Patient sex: M
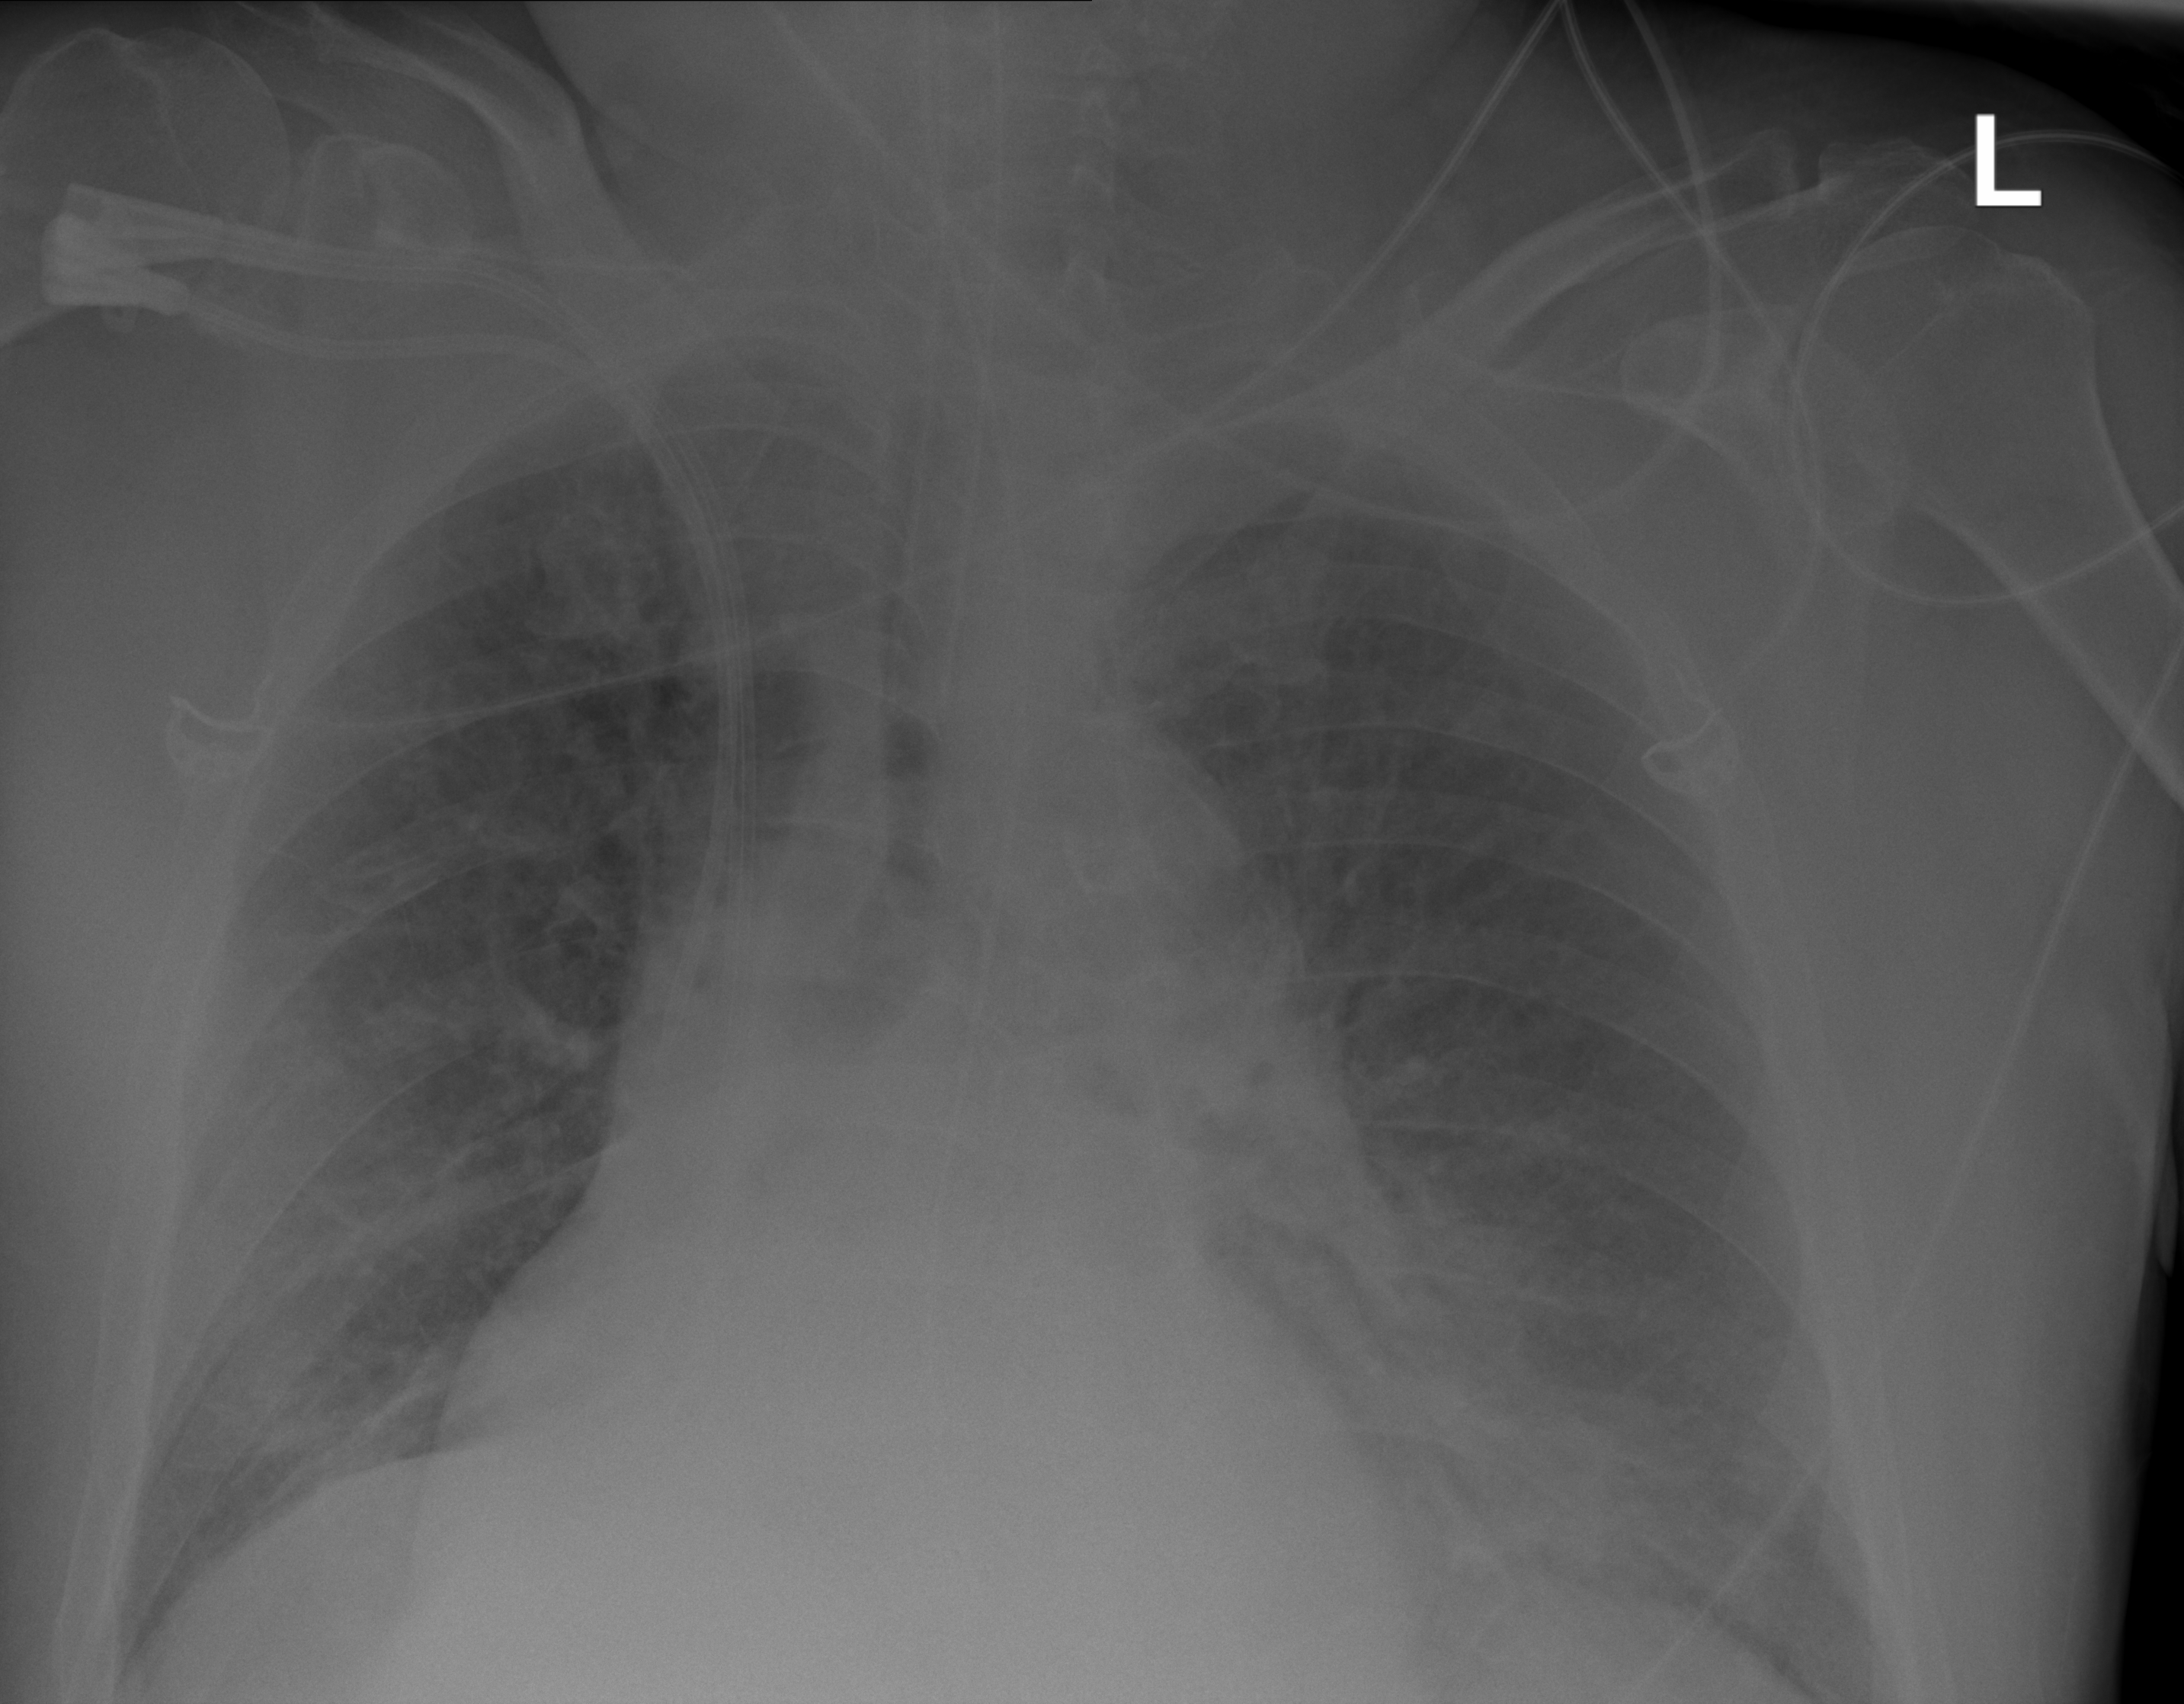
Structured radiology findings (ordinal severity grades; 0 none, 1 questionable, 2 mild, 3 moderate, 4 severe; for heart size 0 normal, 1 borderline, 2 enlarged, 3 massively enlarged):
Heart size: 2
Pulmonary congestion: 2
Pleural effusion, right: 0
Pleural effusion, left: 0
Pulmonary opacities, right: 3
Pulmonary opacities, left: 3
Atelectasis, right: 3
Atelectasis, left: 3